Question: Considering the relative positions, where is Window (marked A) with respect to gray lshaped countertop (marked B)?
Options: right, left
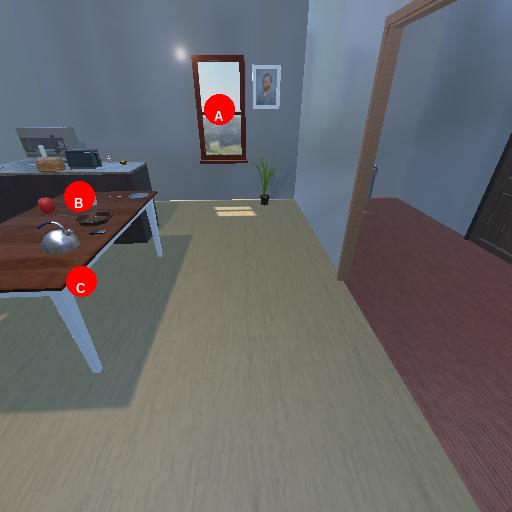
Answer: right